Aerial crown-view tile of a tropical tree (Barro Colorado Island, Panama), acquired 20250915:
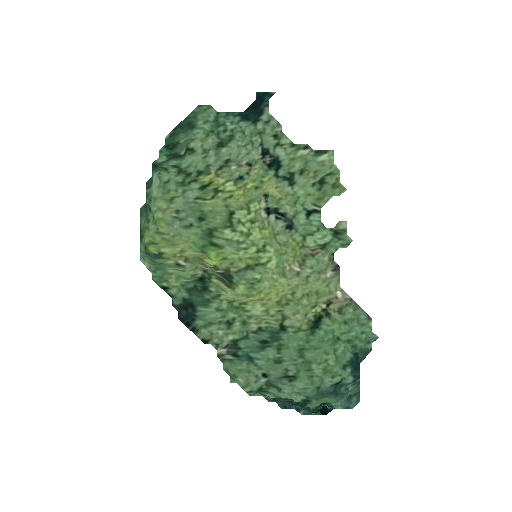
Species: Handroanthus guayacan
GBIF accepted scientific name: Handroanthus guayacan
Crown area: 70.298 m²